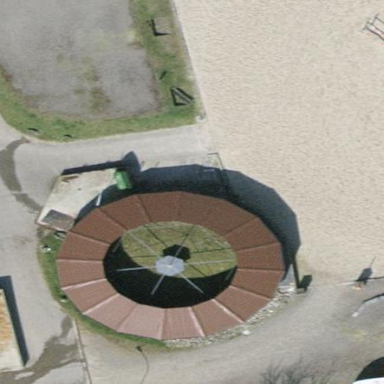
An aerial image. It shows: Equestrian sport pitch with roofed building.